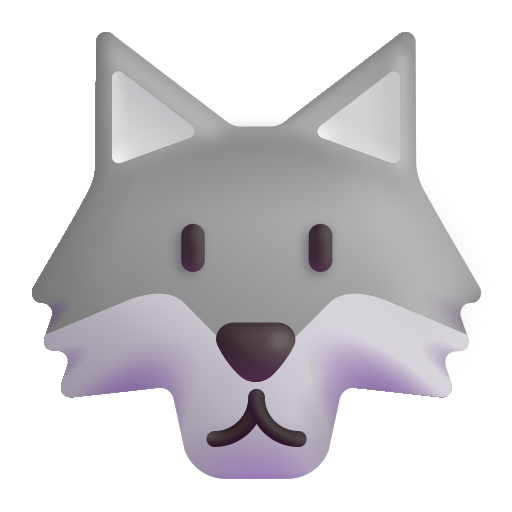
wolf color